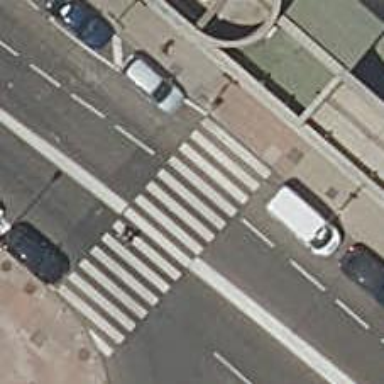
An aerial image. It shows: Uncontrolled zebra crossing on the road.